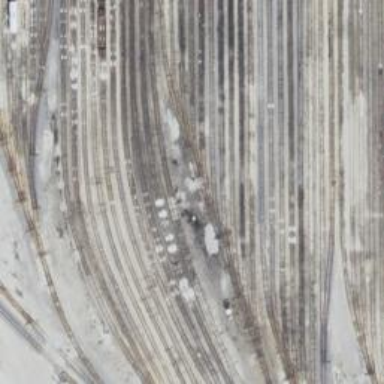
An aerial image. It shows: Railway yard.